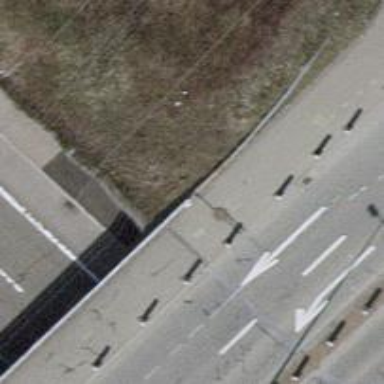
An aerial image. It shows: Cycleway bridge with asphalt surface.